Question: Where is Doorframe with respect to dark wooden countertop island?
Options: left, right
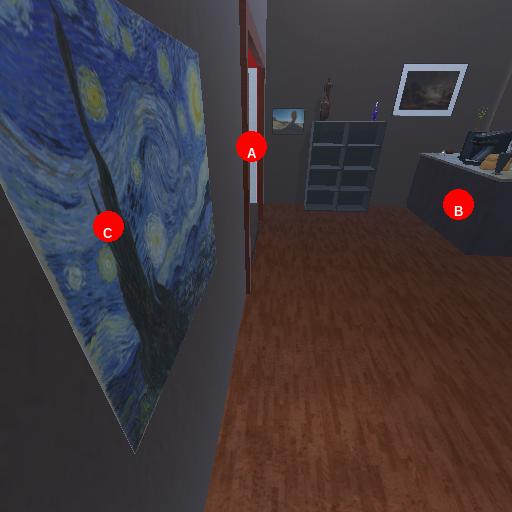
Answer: left